Question: I am trying to build a script that prints the PID & Path to executable file whenever a new process starts.
My code is as follows:
'''
#include<stdio.h>
#include<stdlib.h>
#include <limits.h>
#include<unistd.h>
#include<fcntl.h>
#include<sys/types.h>
#include<sys/stat.h>
#include<sys/time.h>
#include<string.h>
void pnotify(){
int fd,resp,pid,pidbak=0;
fd_set c;
struct timeval tv;
float f;
char buf[256]="",buf2[256]="";
fd=open("/proc/loadavg",O_RDONLY,0600);
if(fd==-1){
printf("Load error !
");
return;
}
tv.tv_sec=0;
tv.tv_usec=10;
while(1){
FD_ZERO(&c);
FD_SET(fd,&c);
if((resp=select(fd+1,&c,NULL,NULL,&tv))==-1){
printf("Error select.
");
exit(5);
}
if(resp>0){
pidbak=pid;
read(fd,buf,256);
lseek(fd,0,SEEK_SET);
sscanf(buf,"%f %f %f %s %d",&f,&f,&f,buf,&pid);
memset(buf,0,256);
if(pid != pidbak){
sprintf(buf,"/proc/%d/exe",pid);
if(readlink(buf,buf2,256)<=0){
perror("Readlink Error : ");
continue;
}
printf("PID : %d PATH : %s
",pid,buf2);
}
memset(buf,0,256);
memset(buf2,0,256);
}
}
}
main(){
pnotify();
}
'''
This code seems to work good in general, However, when i open another new terminal to execute a new process whose executable file is located at '/home/<USER>/new/v' it provides path at '/bin/bash'.

Can you please find out whats going wrong?
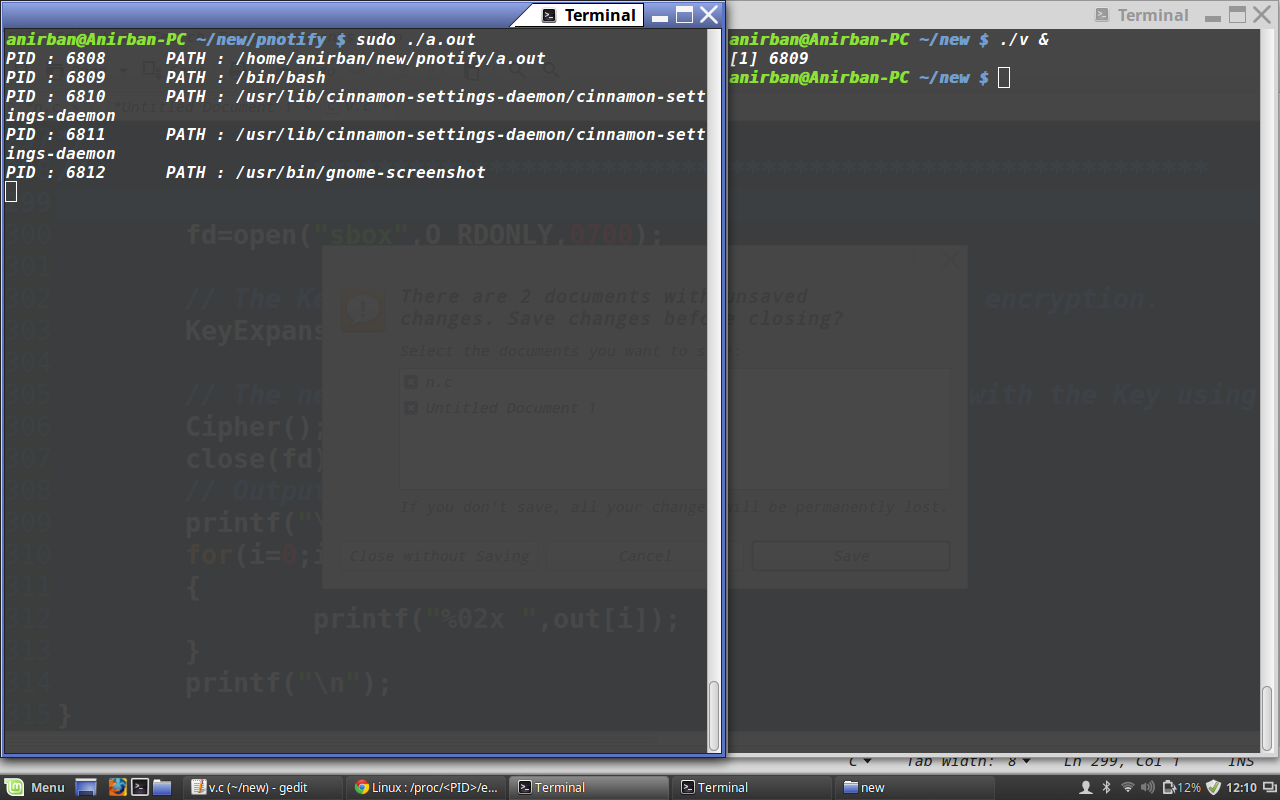
Answer: Nothing is going wrong. 'v' is a shell script, and /bin/bash is the
executable process that is actually running. You might be able to get
more information out of /proc/$$/cmdline (or comm), depending on what
problem you're actually trying to solve. Alternatively, you might use
the netlink interface to monitor fork and exec calls.
Note that when a new process starts, it has the same executable
as its parent.